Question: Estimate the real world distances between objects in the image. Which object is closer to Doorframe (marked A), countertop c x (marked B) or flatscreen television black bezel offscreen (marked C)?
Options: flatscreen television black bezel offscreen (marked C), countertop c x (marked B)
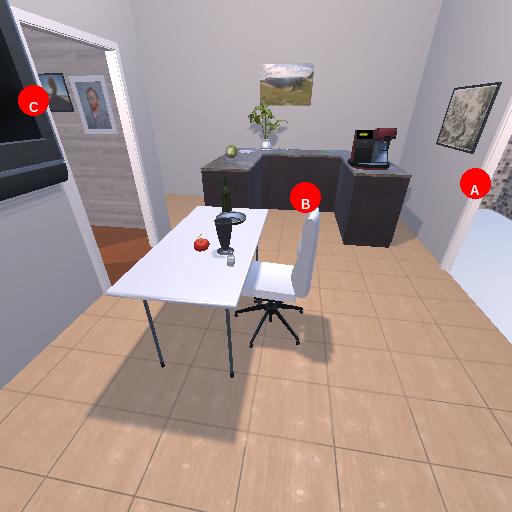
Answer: flatscreen television black bezel offscreen (marked C)